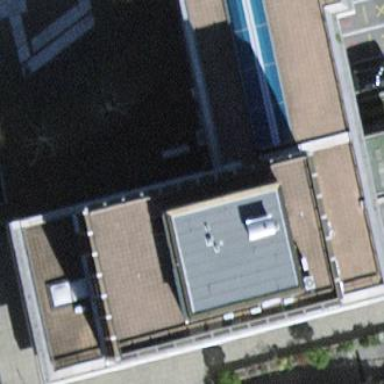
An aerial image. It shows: Office building.